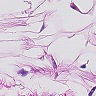
Metastatic tissue present: no